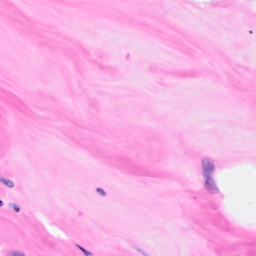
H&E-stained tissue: Breast